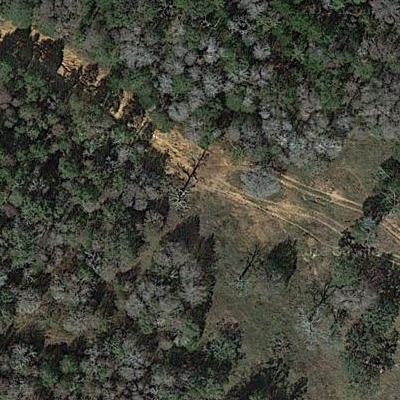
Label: eForest